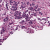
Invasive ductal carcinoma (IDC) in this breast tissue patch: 1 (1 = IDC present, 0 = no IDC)